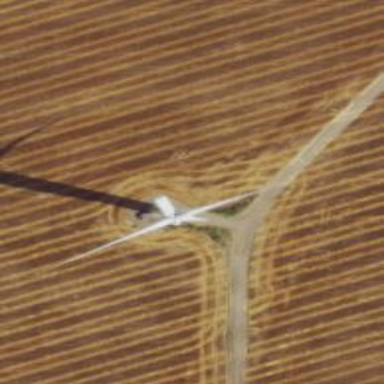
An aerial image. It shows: Wind generator powered by wind. The generator type is horizontal axis and it uses wind turbines.